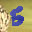
Label: 5